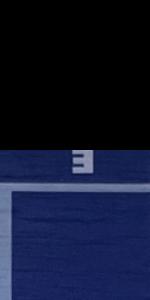
Label: Empty